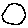
Label: circle